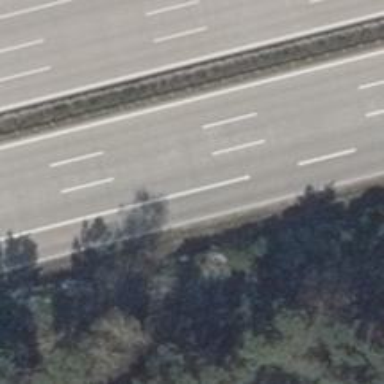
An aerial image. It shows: Concrete motorway.